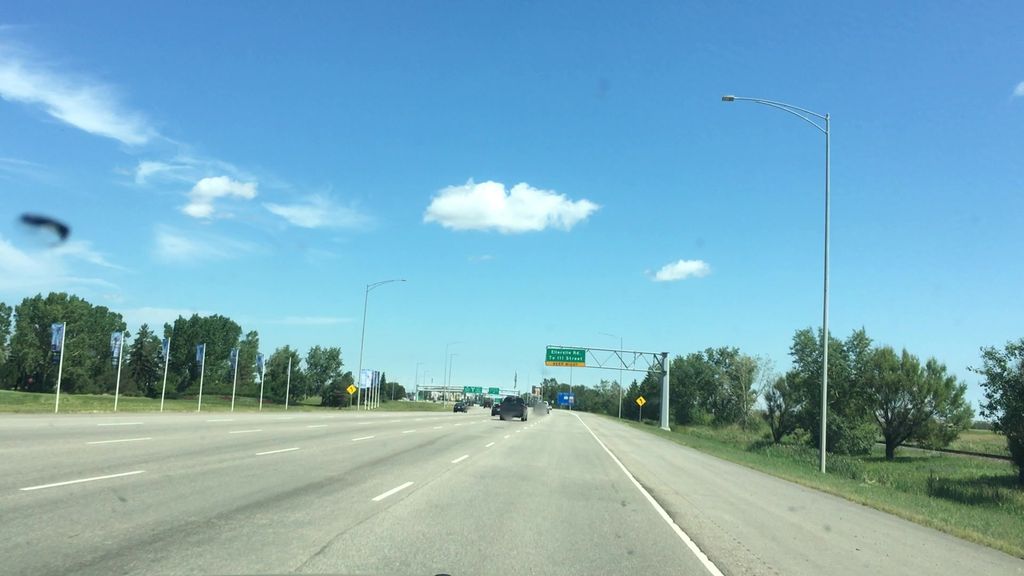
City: edmonton